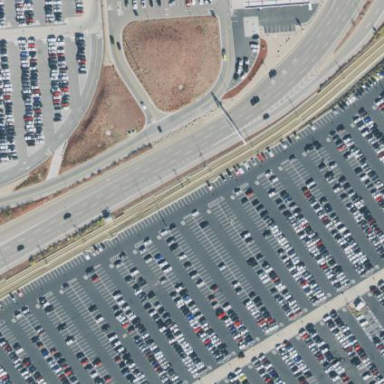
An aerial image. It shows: Parking area with surface.